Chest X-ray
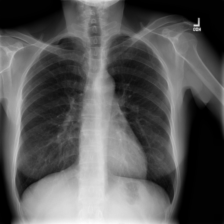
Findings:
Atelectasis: negative
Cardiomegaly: negative
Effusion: negative
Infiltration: negative
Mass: negative
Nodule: negative
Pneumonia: negative
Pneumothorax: negative
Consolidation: negative
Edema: negative
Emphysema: negative
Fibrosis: negative
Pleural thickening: negative
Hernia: negative